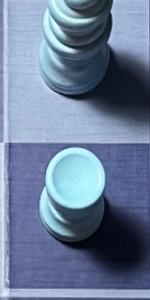
Label: Rook_White